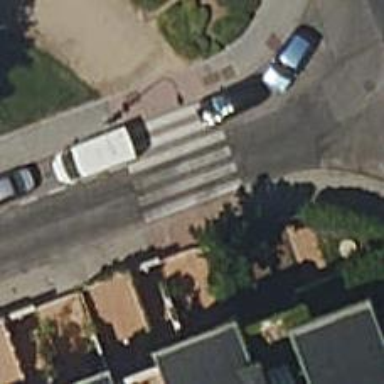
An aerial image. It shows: Uncontrolled zebra crossing on the road.